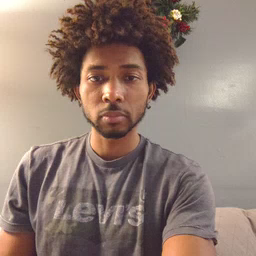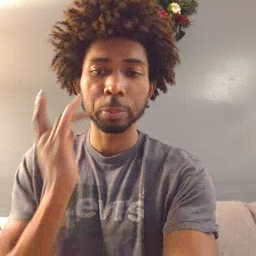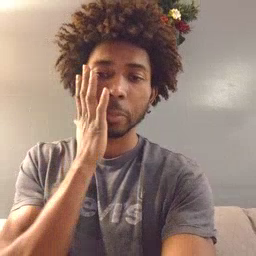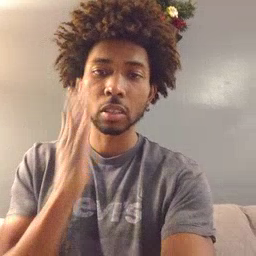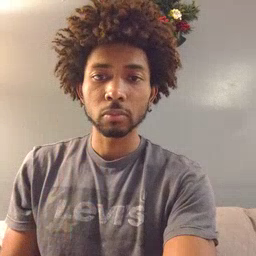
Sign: bee